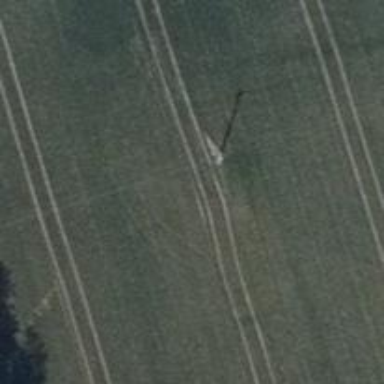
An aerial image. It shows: Minor power line.